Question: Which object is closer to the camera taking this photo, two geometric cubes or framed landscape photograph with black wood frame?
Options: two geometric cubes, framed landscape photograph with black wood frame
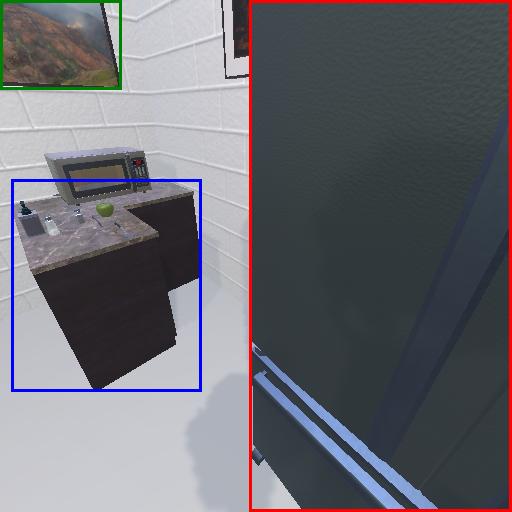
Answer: two geometric cubes